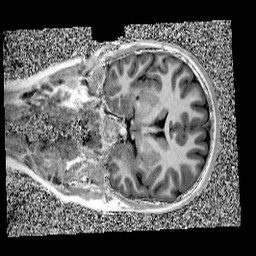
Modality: UNIT1
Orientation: coronal
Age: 10
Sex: female
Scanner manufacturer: siemens
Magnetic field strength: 3 T
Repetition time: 4 s
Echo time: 0.00299 s